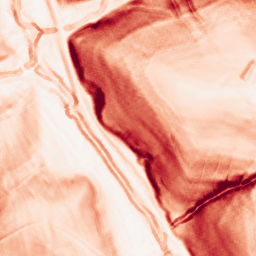
Category: morphological
Decomposition family: morphological_gradient
Decomposition parameters: size: 3
shape: diamond
Upsampling method: sinc_blackman
Upsampling parameters: scale: 4
kernel_size: 16
Upsampling scale: 4